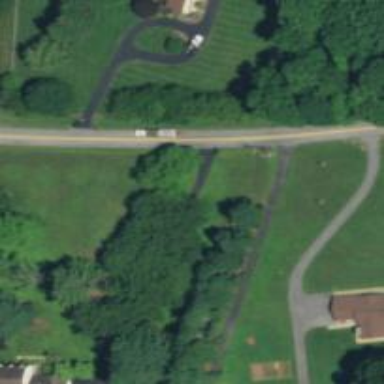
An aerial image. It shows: Driveway.